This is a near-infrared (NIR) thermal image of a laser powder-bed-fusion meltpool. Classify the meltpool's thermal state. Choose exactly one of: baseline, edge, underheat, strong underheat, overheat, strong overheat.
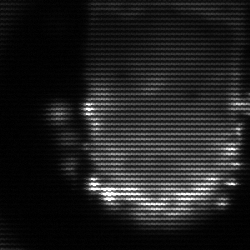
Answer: baseline